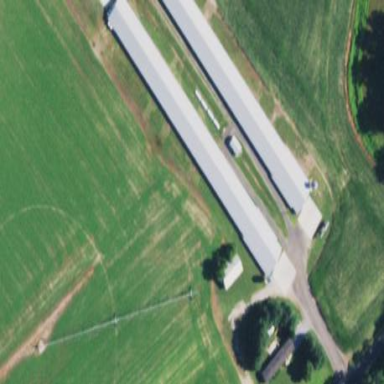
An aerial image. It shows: Farm auxiliary building.